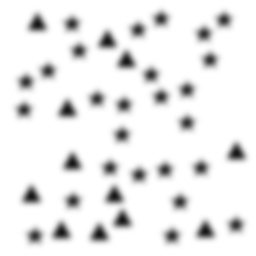
Squares: 0
Triangles: 12
Stars: 26
Total shapes: 38